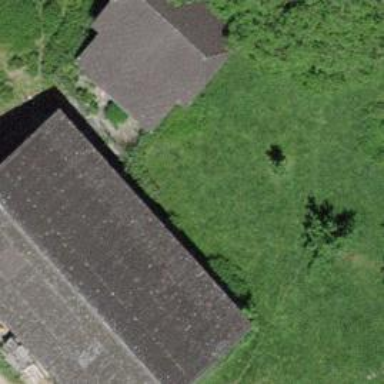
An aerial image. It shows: Shed.